Question: Good day everyone !
I have a Cakephp 3 project.
File 'src/Template/Layout/Default.ctp' contains code (header, footer..) to import some vew like 'src/Template/User/index.ctp' or 'src/Template/Posts/add.ctp' automatically.
But it is Admin Panel, now I want build views for front-end, I dont want to use the same layout.How can I use different header/footer layout for 'src/Template/Home/index.ctp'... ?.
Here is my folder

Tks for reading !
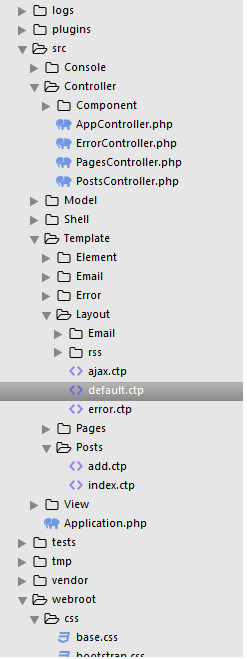
Answer: You need the set the layout in your 'Controller' or define some conditions on which the frontend 'View' should be loaded in .
See the <URL>.
For the Controller approach:
'''
// Set the layout.
$this->viewBuilder()->setLayout('admin');
// Before 3.4
$this->viewBuilder()->layout('admin');
// Before 3.1
$this->layout = 'admin';
'''